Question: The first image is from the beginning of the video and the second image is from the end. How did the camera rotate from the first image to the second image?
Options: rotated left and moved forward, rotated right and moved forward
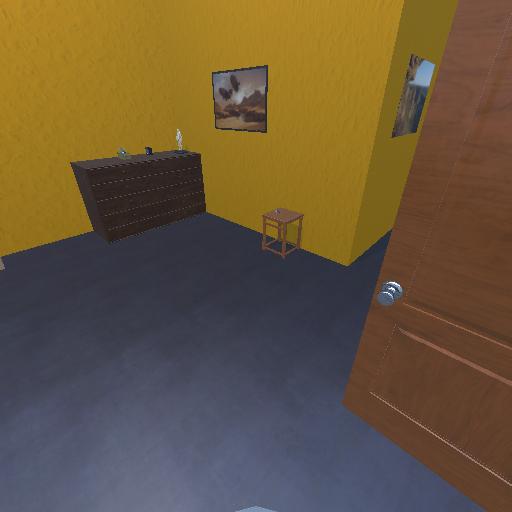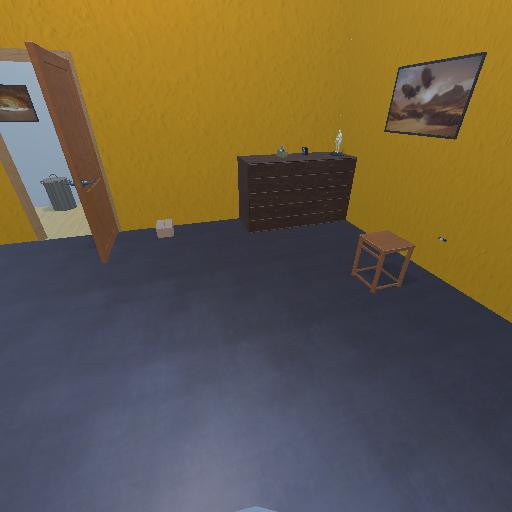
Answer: rotated left and moved forward